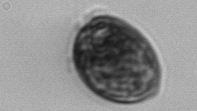
Label: Prorocentrum